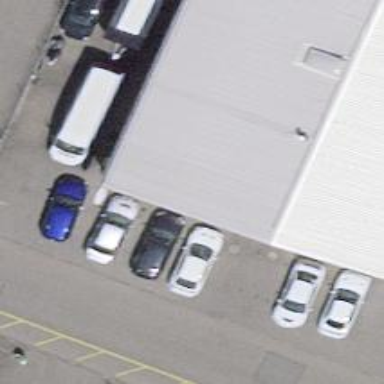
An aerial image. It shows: Charging station.